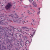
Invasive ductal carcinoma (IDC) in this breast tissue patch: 1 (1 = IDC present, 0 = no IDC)